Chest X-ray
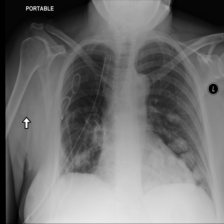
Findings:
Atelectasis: negative
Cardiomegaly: negative
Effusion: negative
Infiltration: negative
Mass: negative
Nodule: positive
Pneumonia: negative
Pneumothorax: positive
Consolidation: negative
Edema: negative
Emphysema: negative
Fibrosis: negative
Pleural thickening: negative
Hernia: negative